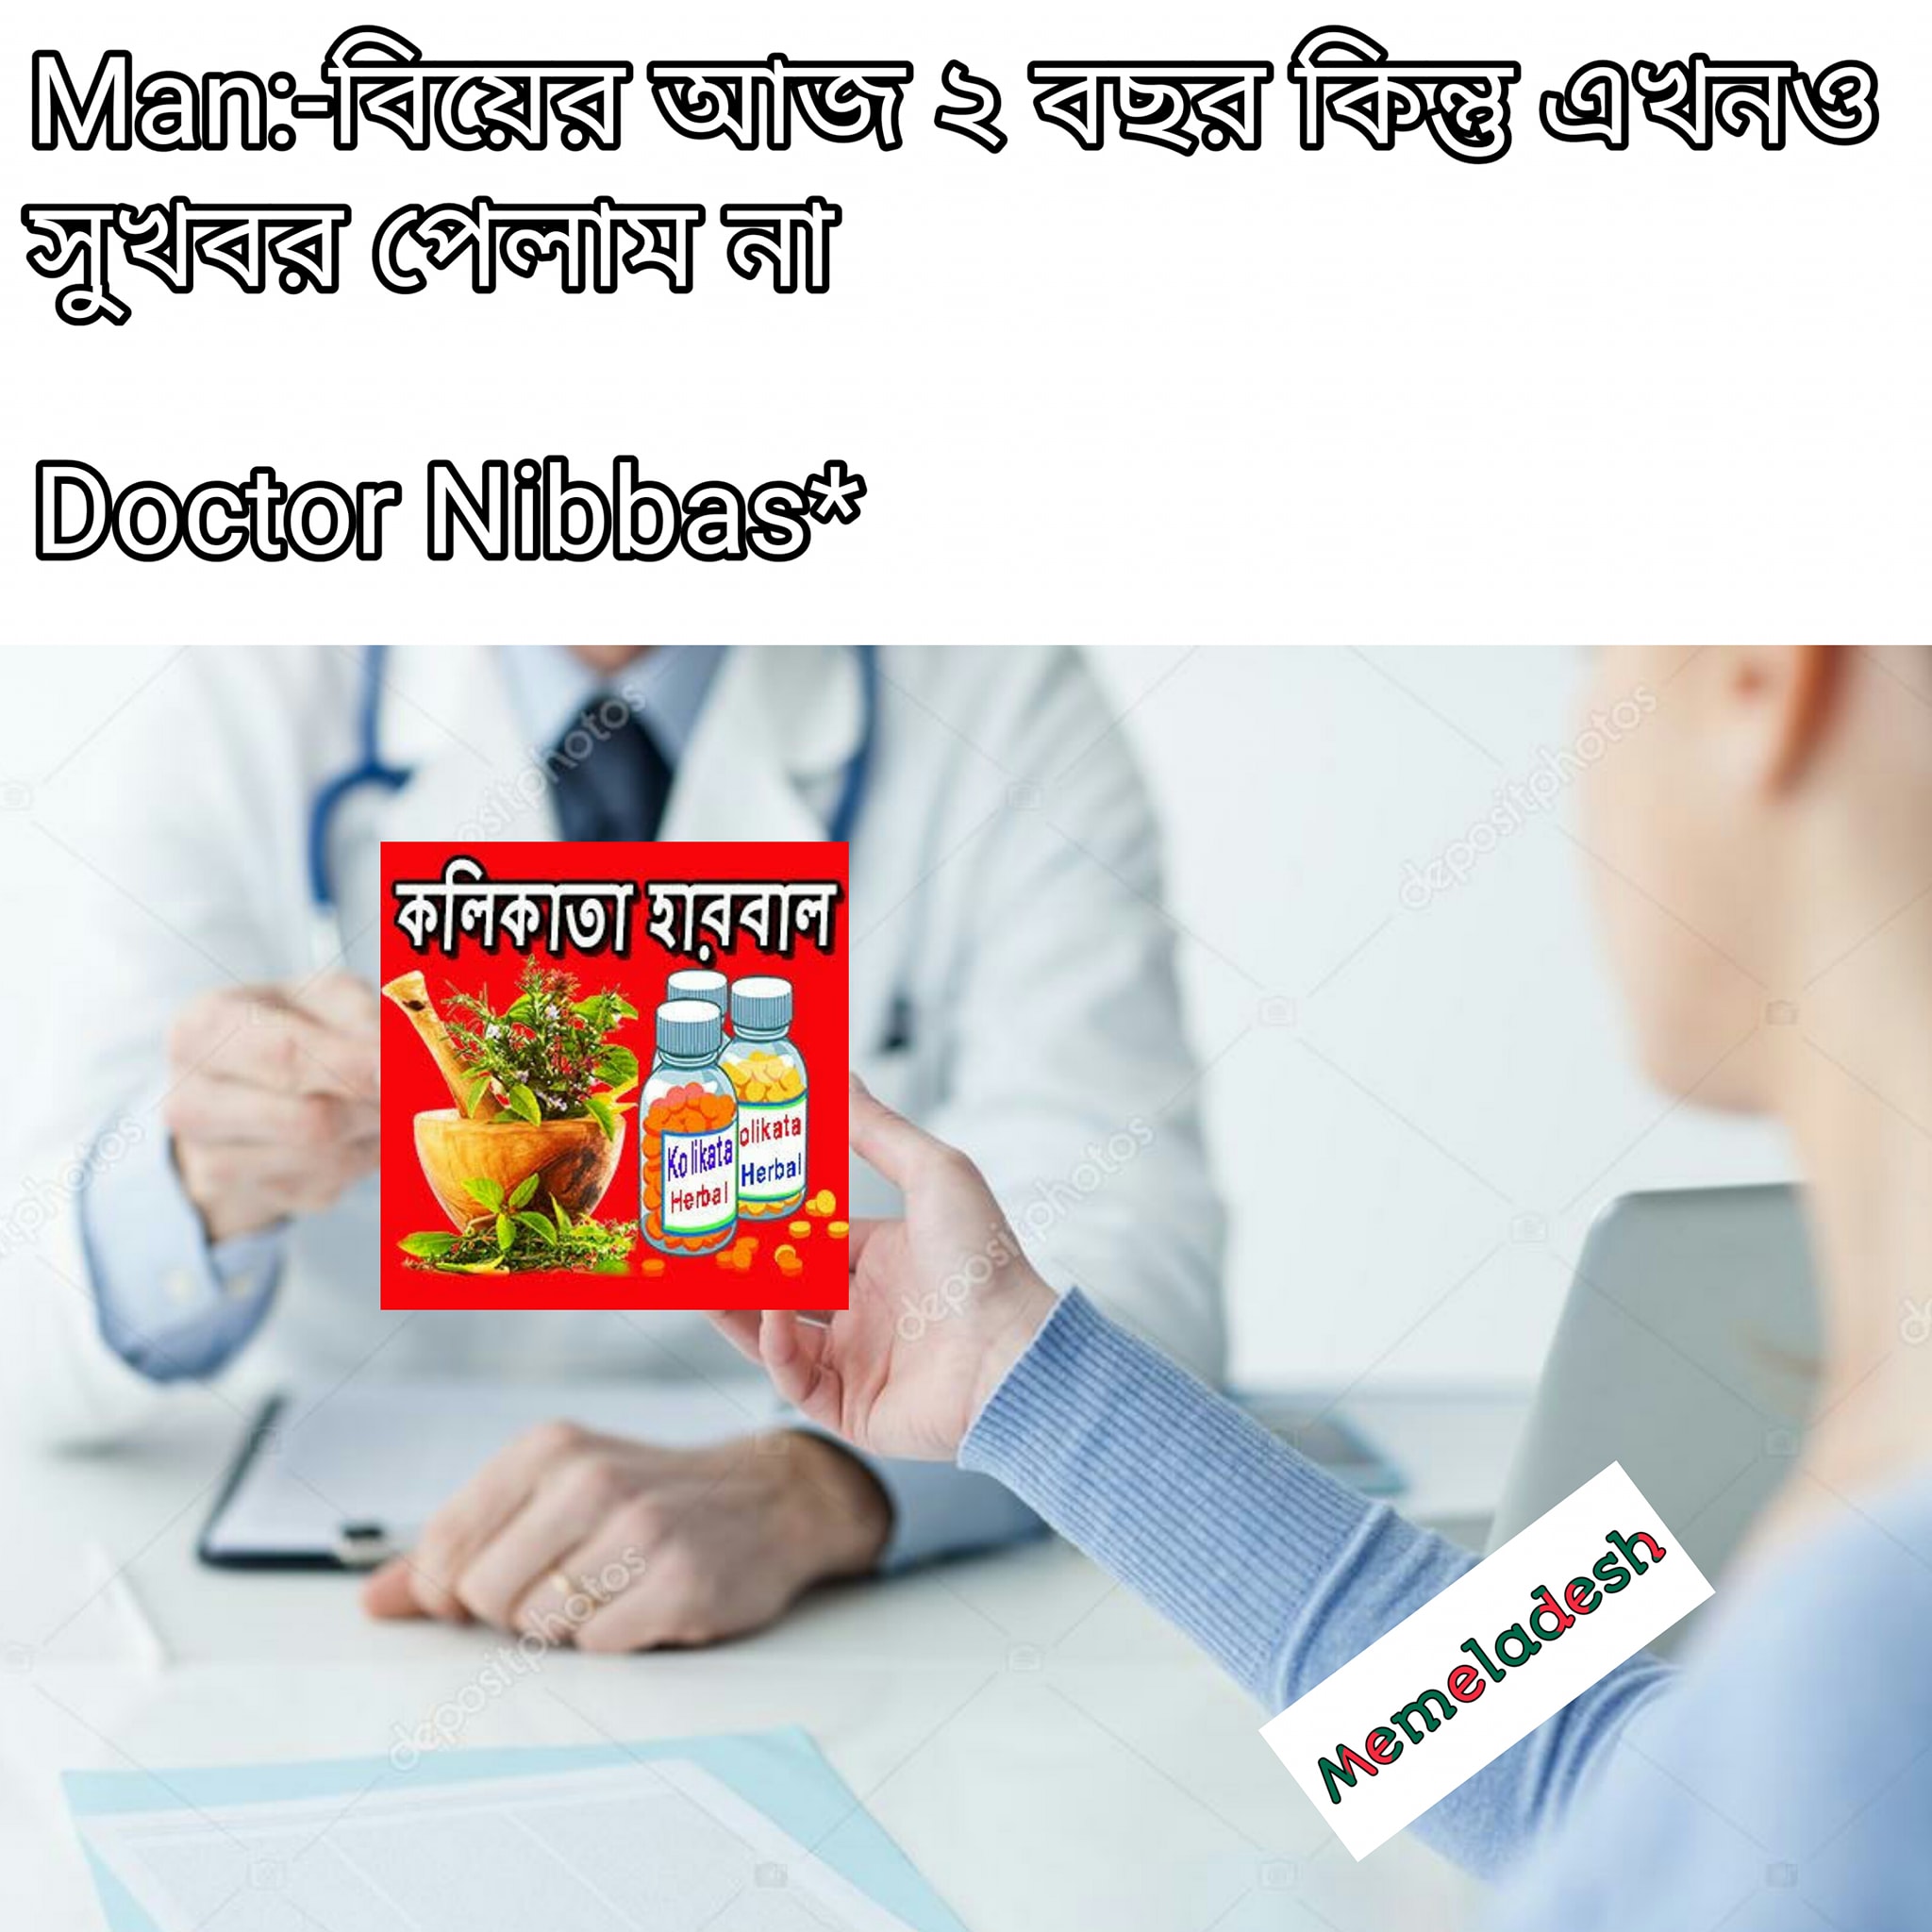
Caption: Man:-  বিয়ের আজ  ২ বছর কিন্তু এখনও সুখবর পেলাম না      Doctor Nibbas*    কলিকাতা হারবাল
Label: non-hate